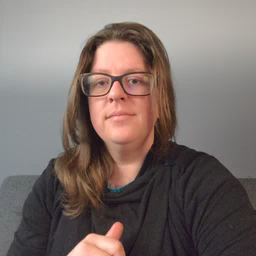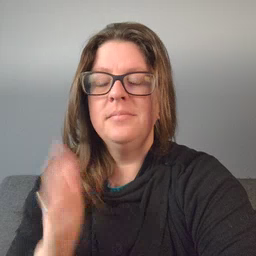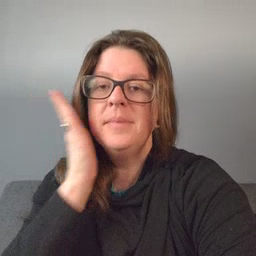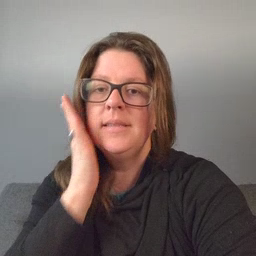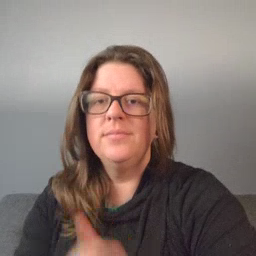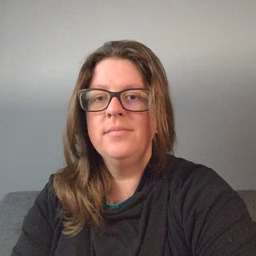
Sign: bed